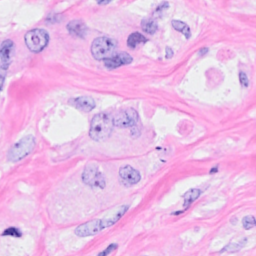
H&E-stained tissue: Breast